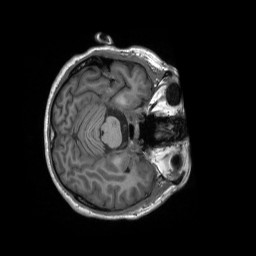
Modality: T1w
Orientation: axial
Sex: male
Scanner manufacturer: siemens
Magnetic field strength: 3 T
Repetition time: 2.3 s
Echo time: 0.00226 s